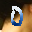
Label: 0